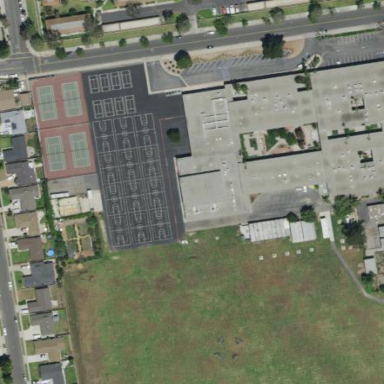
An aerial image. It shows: School.